Field crop: tomato
Growth stage: 2
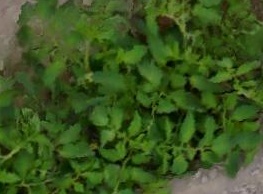
Species: tomato